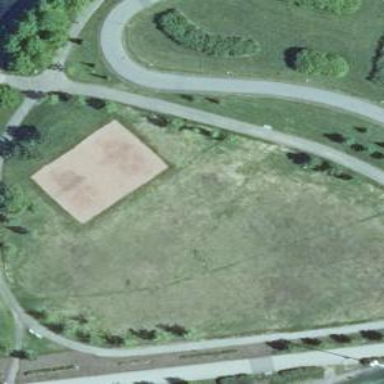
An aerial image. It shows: Grassy pitch for various sports activities.